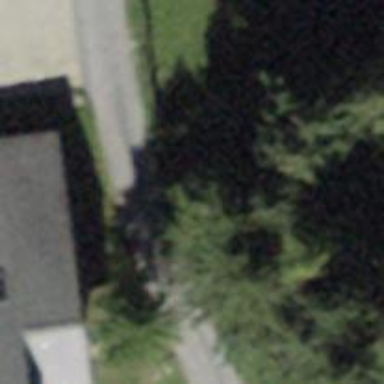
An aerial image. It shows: Gravel road in residential area.